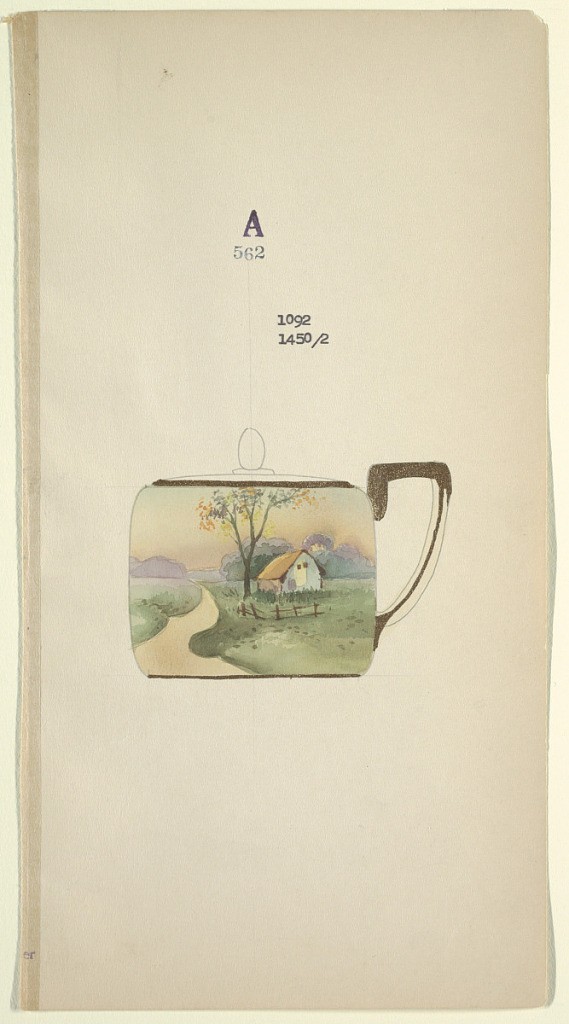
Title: Design for a Teacup
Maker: Noritake, Japan and New York, New York, USA
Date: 1880–1910
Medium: Brush and gold gouache, watercolor, graphite on cream paper
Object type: Drawing
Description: Design for a teacup with lid. Teacup body has allover decoration in form of sunset landscape with cottage on pasture with path to the left; squared and curved handle.